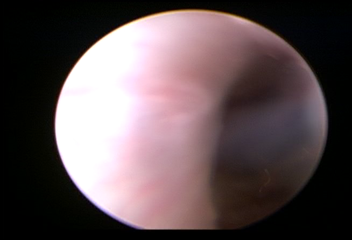
Modality: WLC
Class: Normal mucosa
Bladder cancer association: No